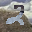
Label: 2